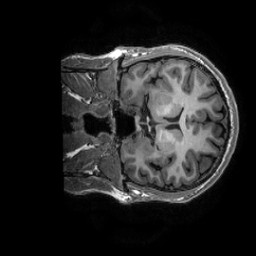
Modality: T1w
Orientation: coronal
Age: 26
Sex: male
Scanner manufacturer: ge
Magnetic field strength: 3 T
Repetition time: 0.0073 s
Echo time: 0.003 s